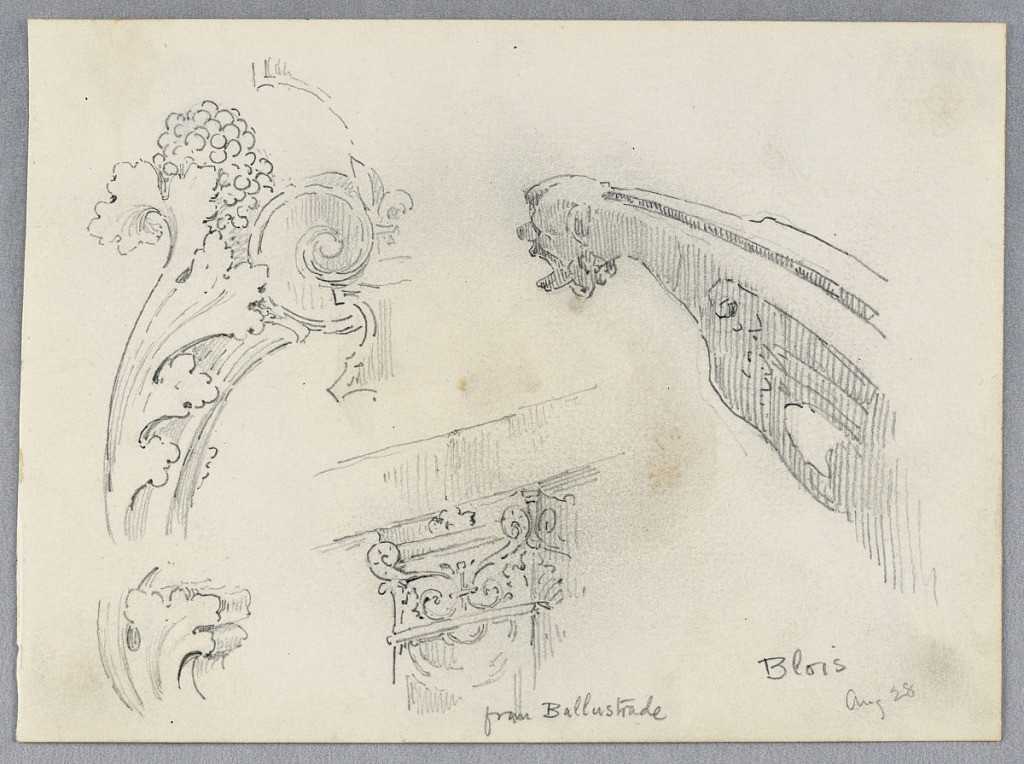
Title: Architectural Details at Blois
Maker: Arnold William Brunner, American, 1857–1925
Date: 1883
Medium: Graphite on paper
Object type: Drawing
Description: A capital, lower center. Cornucopia, left; back view of gargoyle, right.